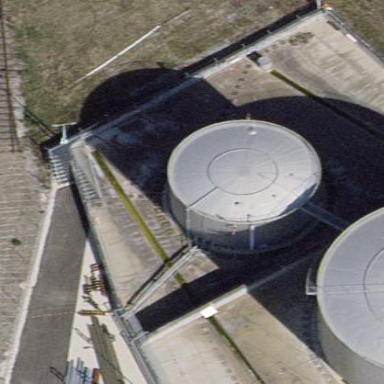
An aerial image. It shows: Building with storage tank.